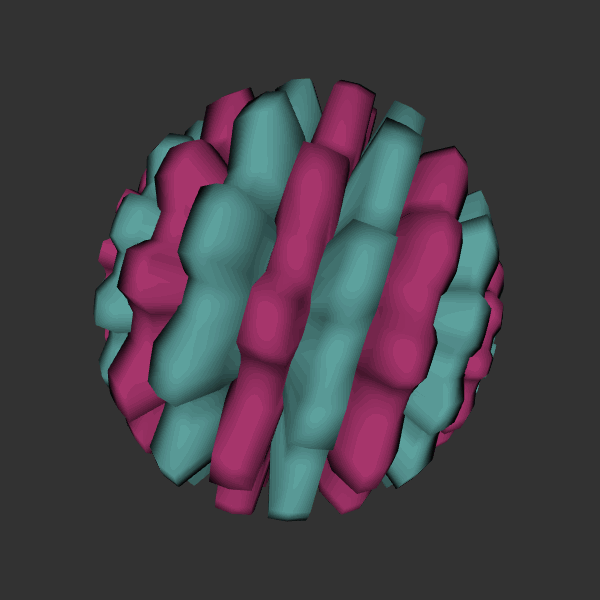
Background: dark